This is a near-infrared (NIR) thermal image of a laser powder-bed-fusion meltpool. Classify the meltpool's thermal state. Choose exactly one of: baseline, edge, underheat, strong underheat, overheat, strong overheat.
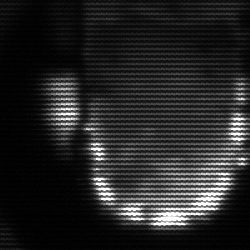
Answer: baseline